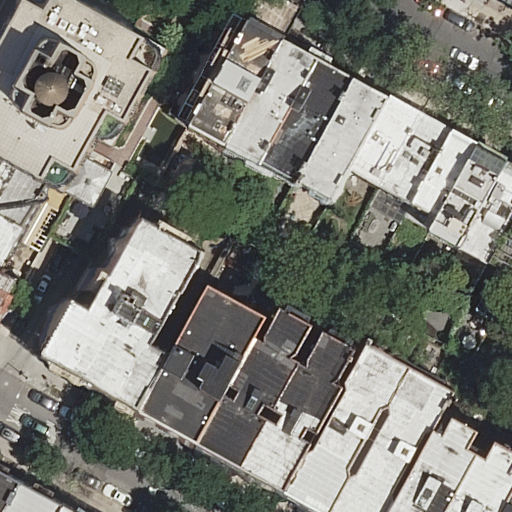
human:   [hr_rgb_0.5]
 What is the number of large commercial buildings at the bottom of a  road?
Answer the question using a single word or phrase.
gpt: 0

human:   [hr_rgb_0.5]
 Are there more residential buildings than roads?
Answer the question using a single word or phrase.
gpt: yes

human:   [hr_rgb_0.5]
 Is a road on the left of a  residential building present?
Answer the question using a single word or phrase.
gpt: yes

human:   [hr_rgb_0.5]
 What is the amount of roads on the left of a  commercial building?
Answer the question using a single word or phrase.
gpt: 0

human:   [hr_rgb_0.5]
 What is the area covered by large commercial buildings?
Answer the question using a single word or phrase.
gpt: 0m2

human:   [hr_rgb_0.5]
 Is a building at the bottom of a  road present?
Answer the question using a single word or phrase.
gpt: yes

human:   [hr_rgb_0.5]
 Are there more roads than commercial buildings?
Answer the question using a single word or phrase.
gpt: yes

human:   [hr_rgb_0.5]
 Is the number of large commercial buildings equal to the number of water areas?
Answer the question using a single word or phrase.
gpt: yes

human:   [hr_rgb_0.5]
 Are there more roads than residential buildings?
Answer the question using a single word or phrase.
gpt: no

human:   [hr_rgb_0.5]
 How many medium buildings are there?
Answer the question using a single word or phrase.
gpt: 15

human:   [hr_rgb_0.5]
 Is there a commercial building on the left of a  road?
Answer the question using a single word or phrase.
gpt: no

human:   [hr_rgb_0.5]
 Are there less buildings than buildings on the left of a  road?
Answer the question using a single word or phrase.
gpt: no

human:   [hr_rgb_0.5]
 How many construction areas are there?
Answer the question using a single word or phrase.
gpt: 0

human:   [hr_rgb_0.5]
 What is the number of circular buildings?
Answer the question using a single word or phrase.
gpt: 0

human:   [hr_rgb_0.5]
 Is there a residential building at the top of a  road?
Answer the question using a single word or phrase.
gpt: yes

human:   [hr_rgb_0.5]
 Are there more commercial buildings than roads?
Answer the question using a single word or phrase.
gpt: no

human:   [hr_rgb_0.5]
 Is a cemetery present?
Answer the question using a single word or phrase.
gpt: no

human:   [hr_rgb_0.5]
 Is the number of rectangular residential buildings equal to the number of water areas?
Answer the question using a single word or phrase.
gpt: no

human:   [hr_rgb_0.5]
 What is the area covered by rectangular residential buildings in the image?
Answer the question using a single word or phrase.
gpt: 1820m2

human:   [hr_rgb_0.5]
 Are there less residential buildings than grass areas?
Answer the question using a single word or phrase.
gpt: no

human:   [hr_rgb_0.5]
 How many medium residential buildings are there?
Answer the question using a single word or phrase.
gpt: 15

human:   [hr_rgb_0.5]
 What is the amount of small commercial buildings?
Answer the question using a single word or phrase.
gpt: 0

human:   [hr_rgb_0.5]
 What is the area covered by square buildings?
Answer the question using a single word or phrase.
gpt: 0m2

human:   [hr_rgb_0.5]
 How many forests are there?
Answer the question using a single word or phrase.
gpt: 0

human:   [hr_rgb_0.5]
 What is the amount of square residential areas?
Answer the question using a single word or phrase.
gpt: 0

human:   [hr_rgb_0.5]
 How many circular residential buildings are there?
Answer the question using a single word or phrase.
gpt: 0

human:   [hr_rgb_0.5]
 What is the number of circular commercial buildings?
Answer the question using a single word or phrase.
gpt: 0

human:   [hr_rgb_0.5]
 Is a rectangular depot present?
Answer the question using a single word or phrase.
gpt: no

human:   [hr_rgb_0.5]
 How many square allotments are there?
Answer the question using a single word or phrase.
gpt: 0

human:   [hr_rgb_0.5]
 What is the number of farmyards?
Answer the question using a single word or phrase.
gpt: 0

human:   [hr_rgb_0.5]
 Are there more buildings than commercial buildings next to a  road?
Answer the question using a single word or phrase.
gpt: yes

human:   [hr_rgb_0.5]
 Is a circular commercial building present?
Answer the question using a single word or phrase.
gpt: no

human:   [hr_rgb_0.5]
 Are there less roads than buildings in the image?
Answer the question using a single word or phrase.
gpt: yes

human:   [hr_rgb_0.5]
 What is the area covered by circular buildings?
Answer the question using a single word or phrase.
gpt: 0m2

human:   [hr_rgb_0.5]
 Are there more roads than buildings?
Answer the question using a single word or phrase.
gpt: no

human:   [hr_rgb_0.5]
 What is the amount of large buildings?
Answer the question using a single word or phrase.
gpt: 2